Platform: macOS
Application: Chrome
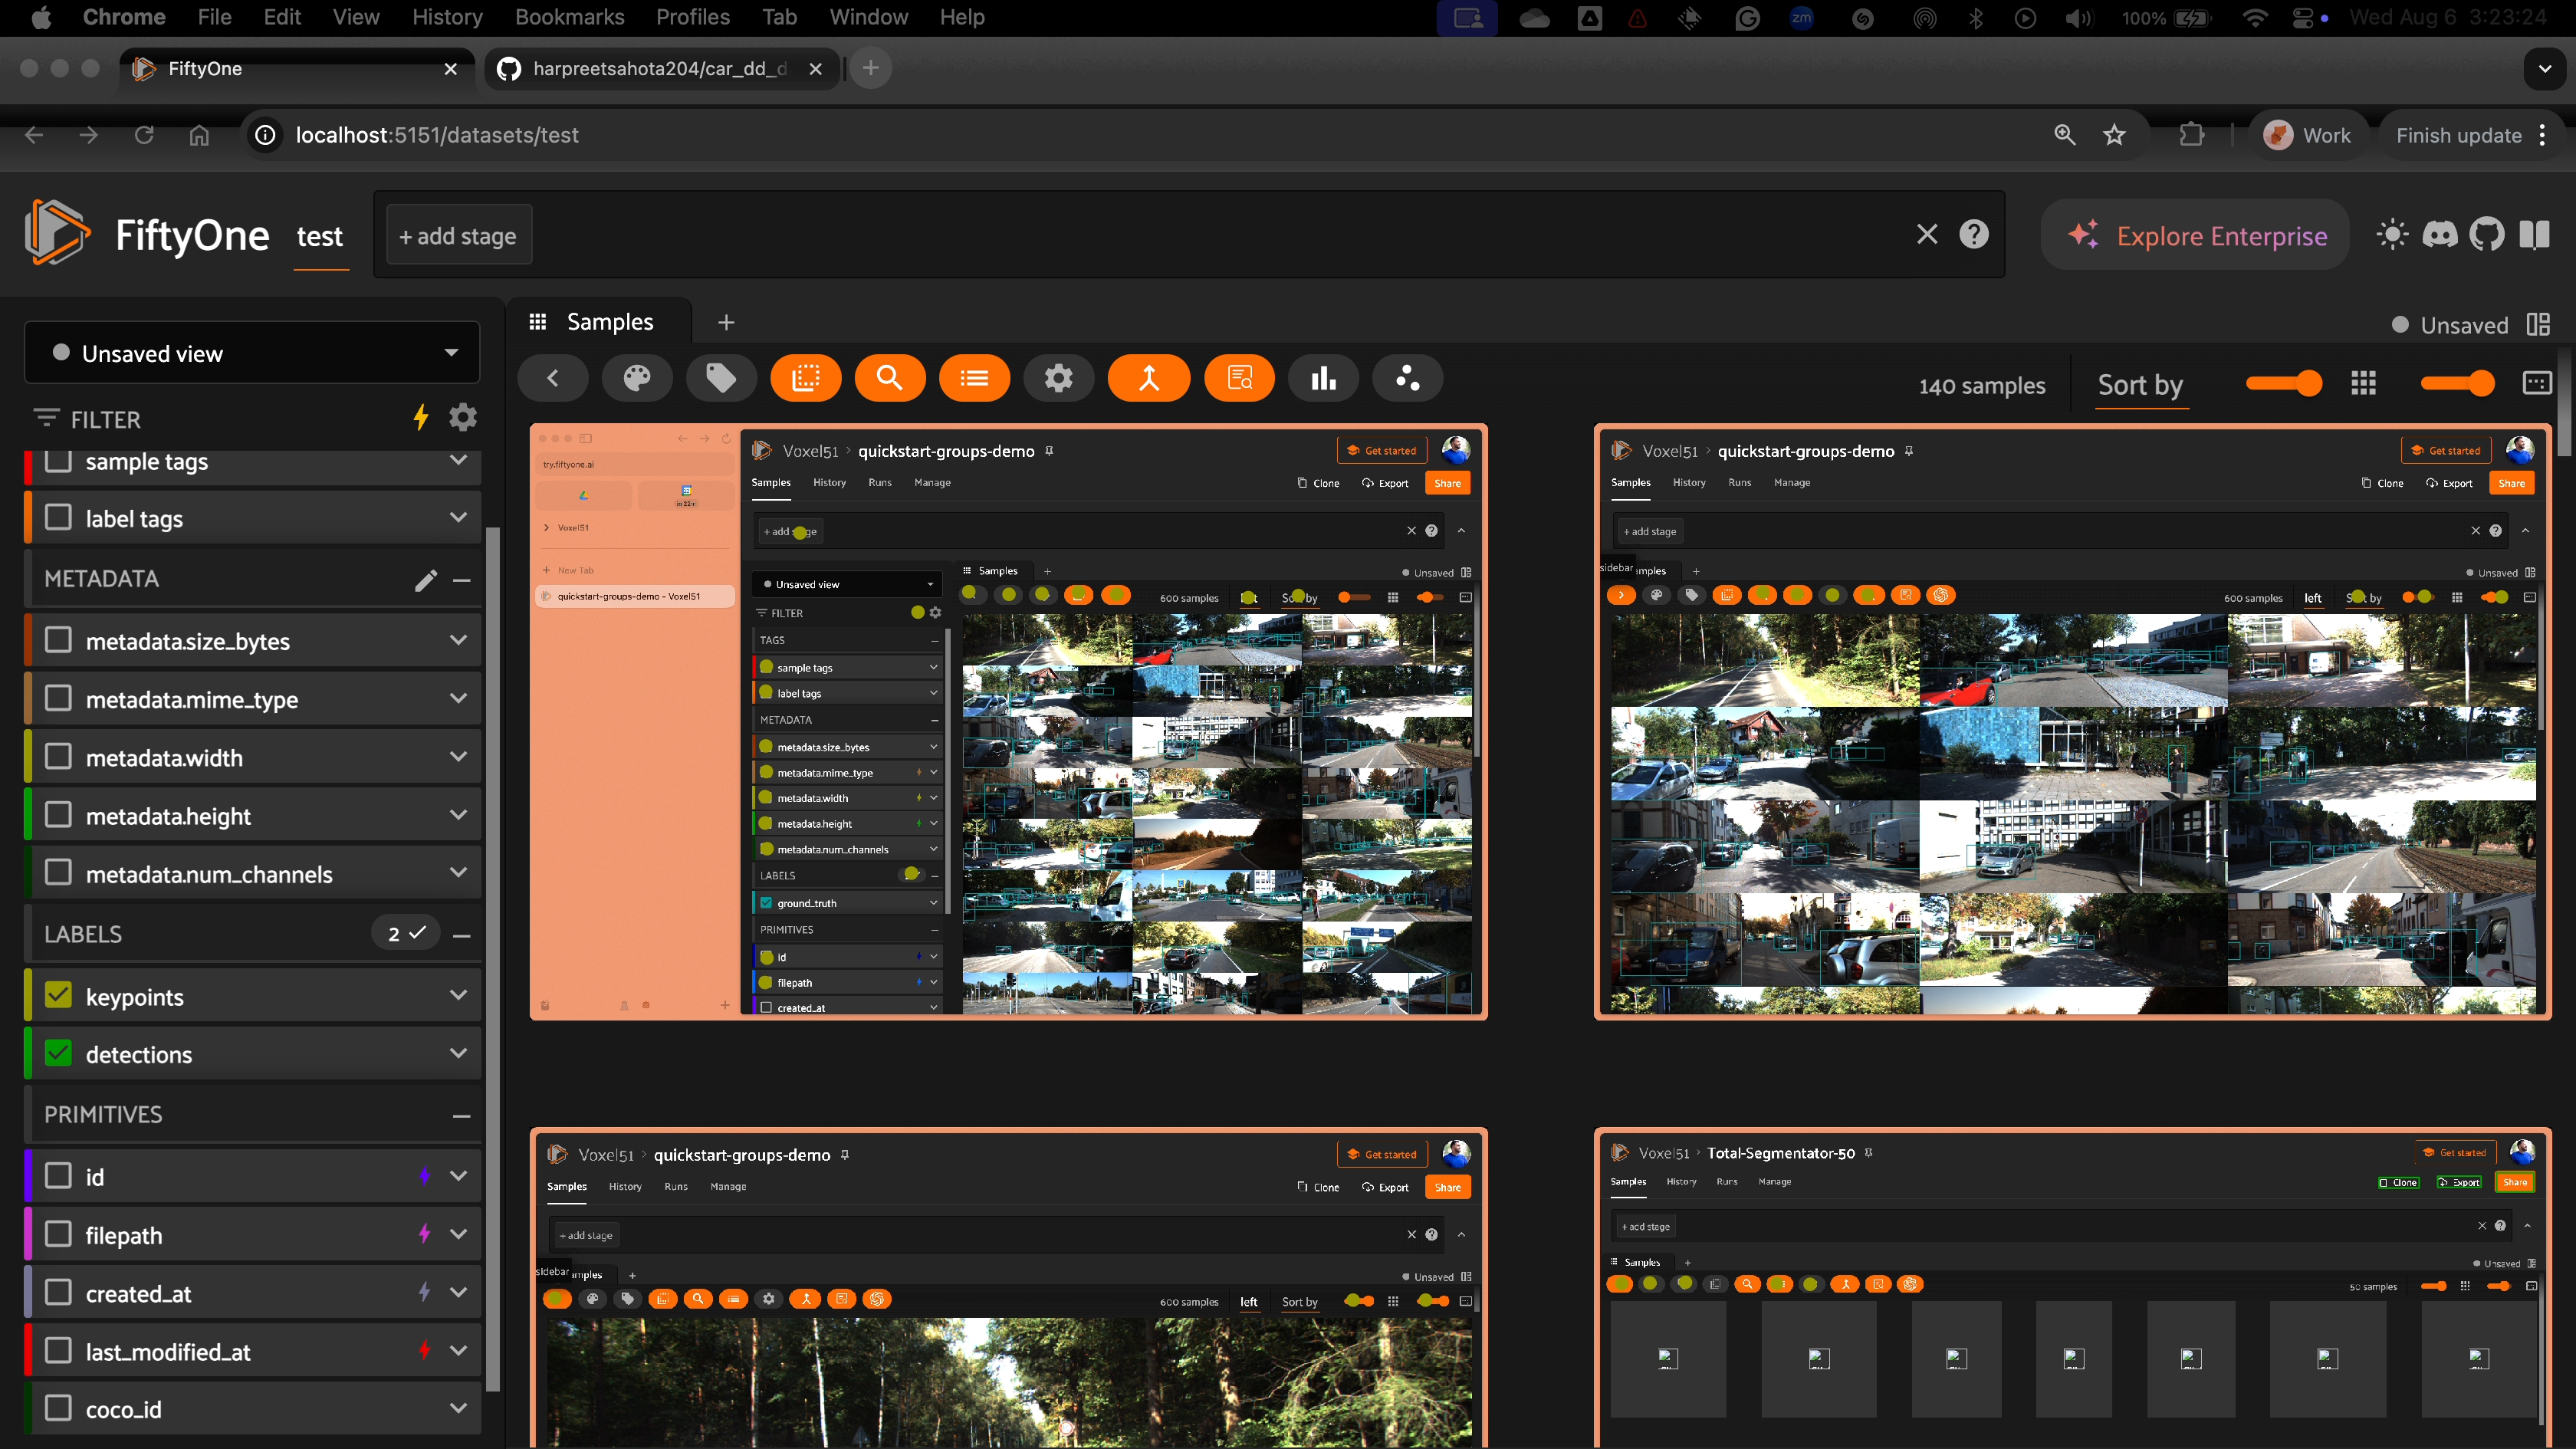
task_description: Locate the view bar
action_type: hover
element_info: Menu Item
steps_since_start: 1